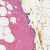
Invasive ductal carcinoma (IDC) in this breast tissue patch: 0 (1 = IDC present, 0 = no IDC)